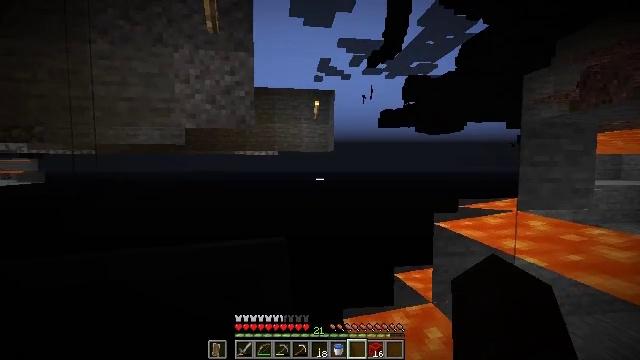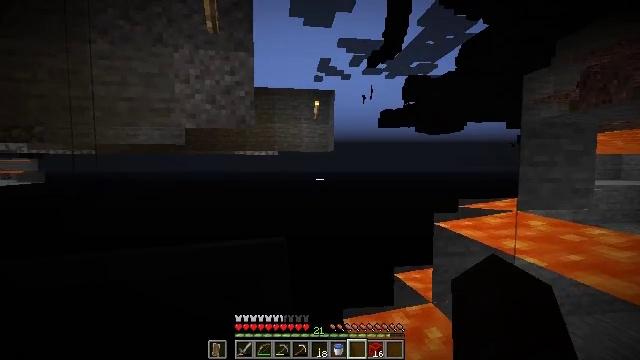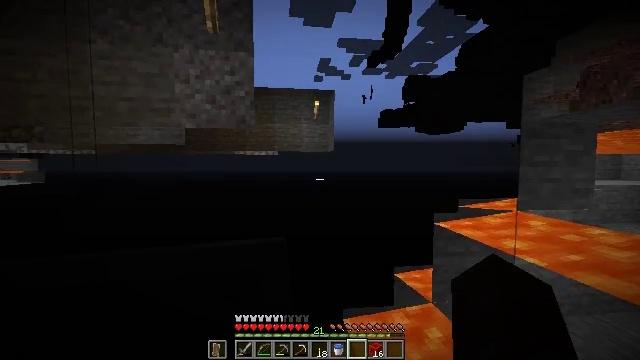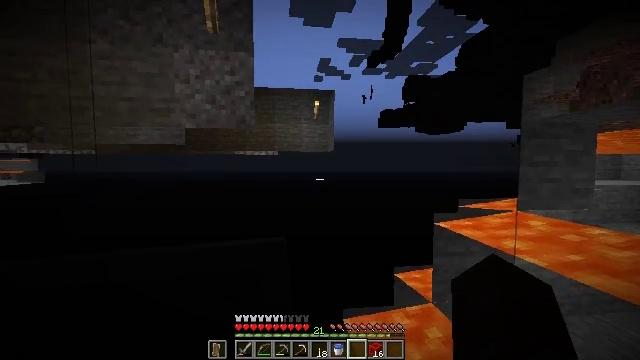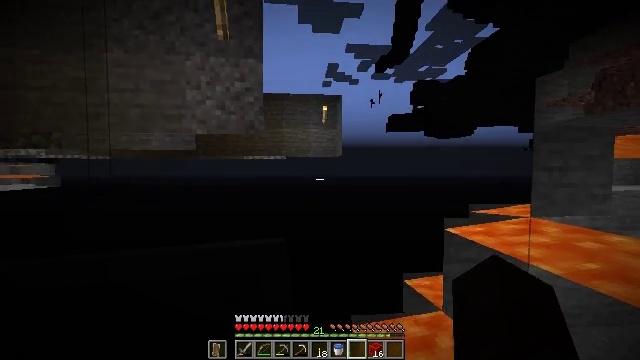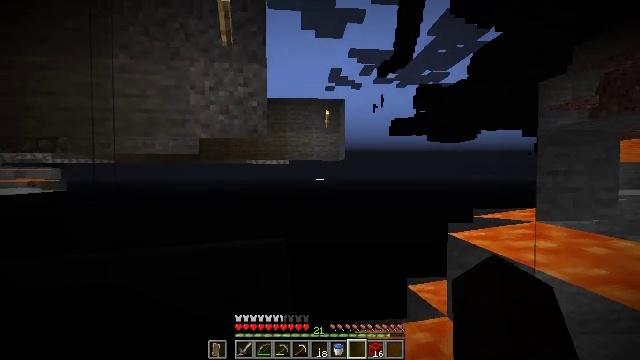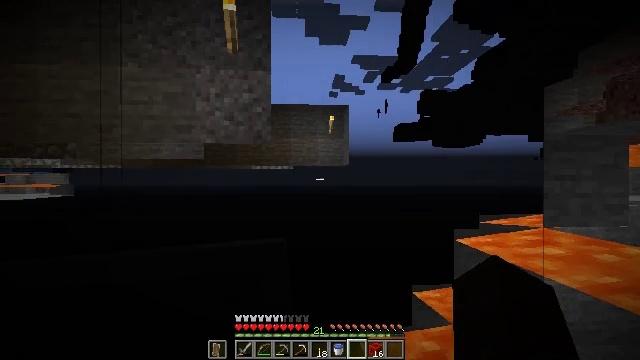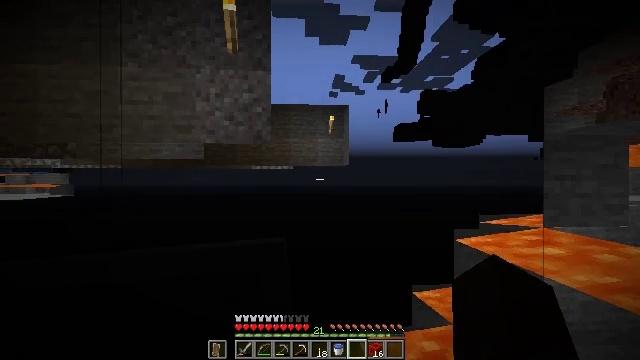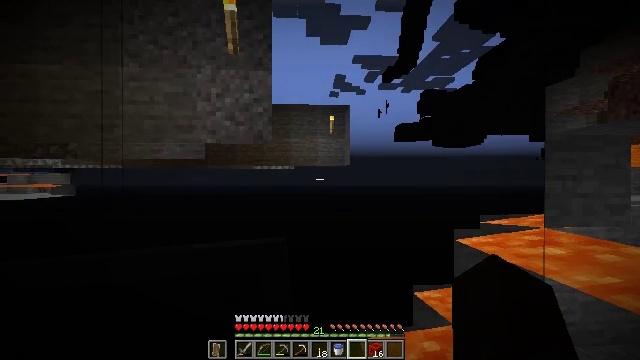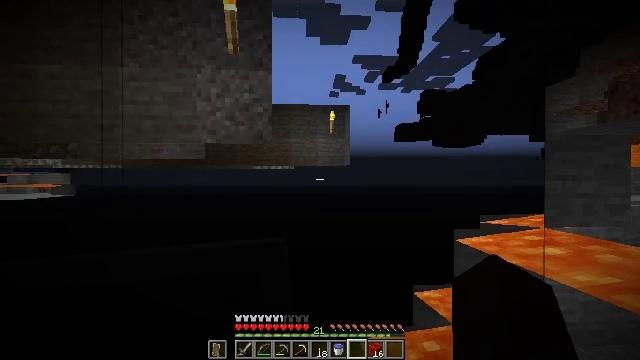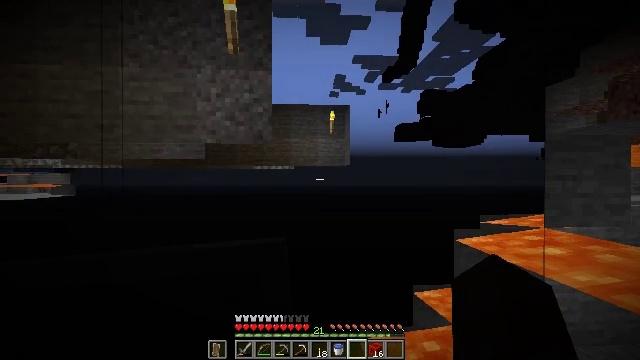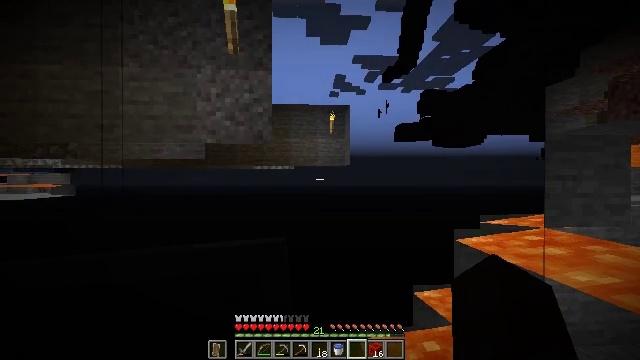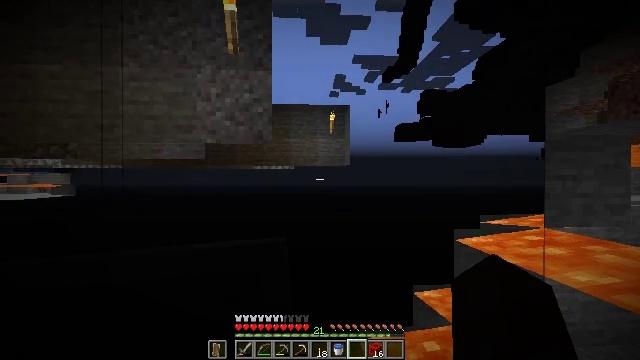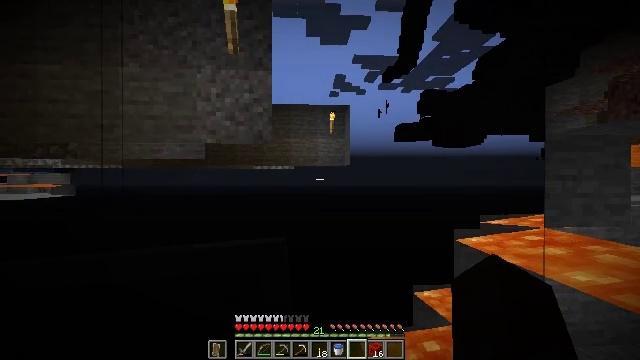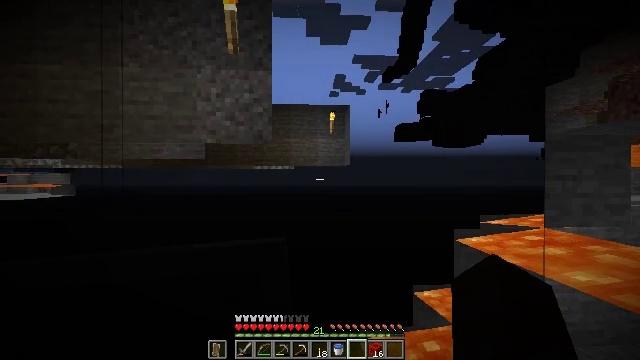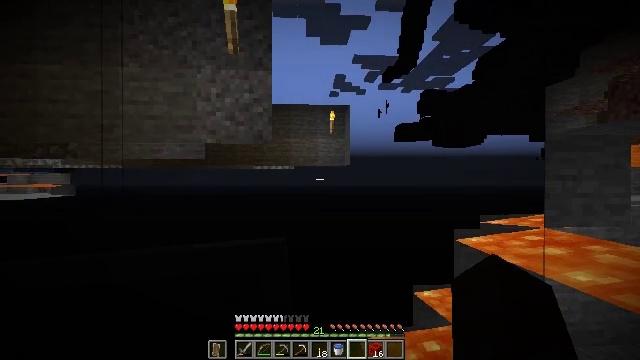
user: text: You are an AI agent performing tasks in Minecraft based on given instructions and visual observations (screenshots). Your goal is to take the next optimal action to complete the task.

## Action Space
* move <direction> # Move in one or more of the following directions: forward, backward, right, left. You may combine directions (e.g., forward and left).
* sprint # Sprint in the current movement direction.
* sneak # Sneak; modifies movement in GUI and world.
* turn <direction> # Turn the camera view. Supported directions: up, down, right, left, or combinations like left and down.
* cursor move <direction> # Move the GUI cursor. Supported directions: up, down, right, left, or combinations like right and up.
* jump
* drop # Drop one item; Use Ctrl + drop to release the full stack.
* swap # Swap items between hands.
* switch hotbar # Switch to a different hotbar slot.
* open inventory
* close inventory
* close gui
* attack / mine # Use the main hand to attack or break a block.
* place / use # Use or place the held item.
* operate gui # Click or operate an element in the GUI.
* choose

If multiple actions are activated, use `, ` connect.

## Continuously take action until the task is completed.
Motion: motion action
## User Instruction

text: Break the piston head to collect it.
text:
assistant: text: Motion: no_op
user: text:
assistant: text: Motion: no_op
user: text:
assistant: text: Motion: no_op
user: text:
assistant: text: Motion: turn left and up
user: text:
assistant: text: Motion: no_op
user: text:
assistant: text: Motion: turn up
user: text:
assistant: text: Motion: no_op
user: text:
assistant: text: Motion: no_op
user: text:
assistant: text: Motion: no_op
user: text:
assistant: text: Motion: no_op
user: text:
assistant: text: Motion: no_op
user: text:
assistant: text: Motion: no_op
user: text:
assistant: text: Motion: no_op
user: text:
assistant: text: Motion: no_op
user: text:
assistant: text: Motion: no_op
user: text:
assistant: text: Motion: no_op
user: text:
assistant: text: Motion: no_op
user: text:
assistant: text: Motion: no_op
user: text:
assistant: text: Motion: no_op
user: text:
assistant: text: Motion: no_op
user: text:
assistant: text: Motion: turn right and up
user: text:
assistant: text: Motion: turn right and up
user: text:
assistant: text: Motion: turn right and up
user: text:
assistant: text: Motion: no_op
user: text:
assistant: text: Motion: no_op
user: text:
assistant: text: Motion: no_op
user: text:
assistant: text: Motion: no_op
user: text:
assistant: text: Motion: no_op
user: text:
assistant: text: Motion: no_op
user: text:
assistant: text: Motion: no_op